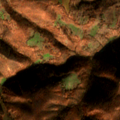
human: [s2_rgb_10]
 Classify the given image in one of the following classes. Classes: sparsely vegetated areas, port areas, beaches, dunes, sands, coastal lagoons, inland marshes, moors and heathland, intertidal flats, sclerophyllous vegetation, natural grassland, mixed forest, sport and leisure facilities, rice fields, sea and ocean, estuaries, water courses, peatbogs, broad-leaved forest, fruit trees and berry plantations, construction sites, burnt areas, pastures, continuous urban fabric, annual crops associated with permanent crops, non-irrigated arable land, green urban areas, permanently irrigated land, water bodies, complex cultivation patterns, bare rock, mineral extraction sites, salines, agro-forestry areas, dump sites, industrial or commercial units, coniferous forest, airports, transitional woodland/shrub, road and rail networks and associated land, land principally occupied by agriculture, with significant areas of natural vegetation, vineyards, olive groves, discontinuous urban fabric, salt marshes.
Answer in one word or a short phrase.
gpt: land principally occupied by agriculture, with significant areas of natural vegetation, broad-leaved forest, transitional woodland/shrub